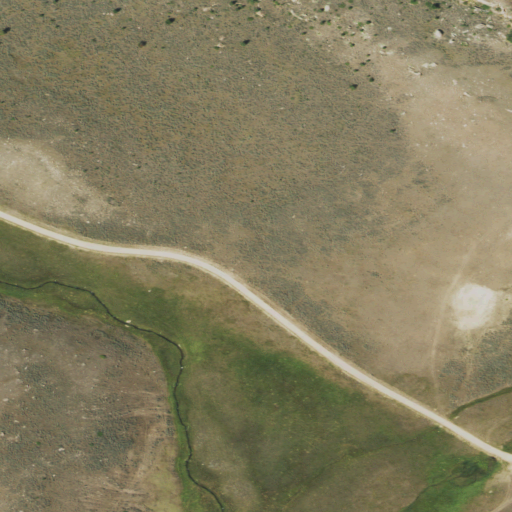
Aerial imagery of plain(s) in Wyoming named Beartrap Meadows containing shrub and grassland